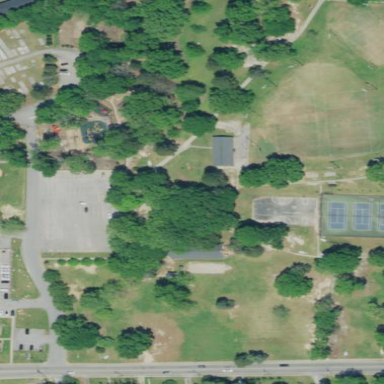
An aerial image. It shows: Park.